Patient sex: F
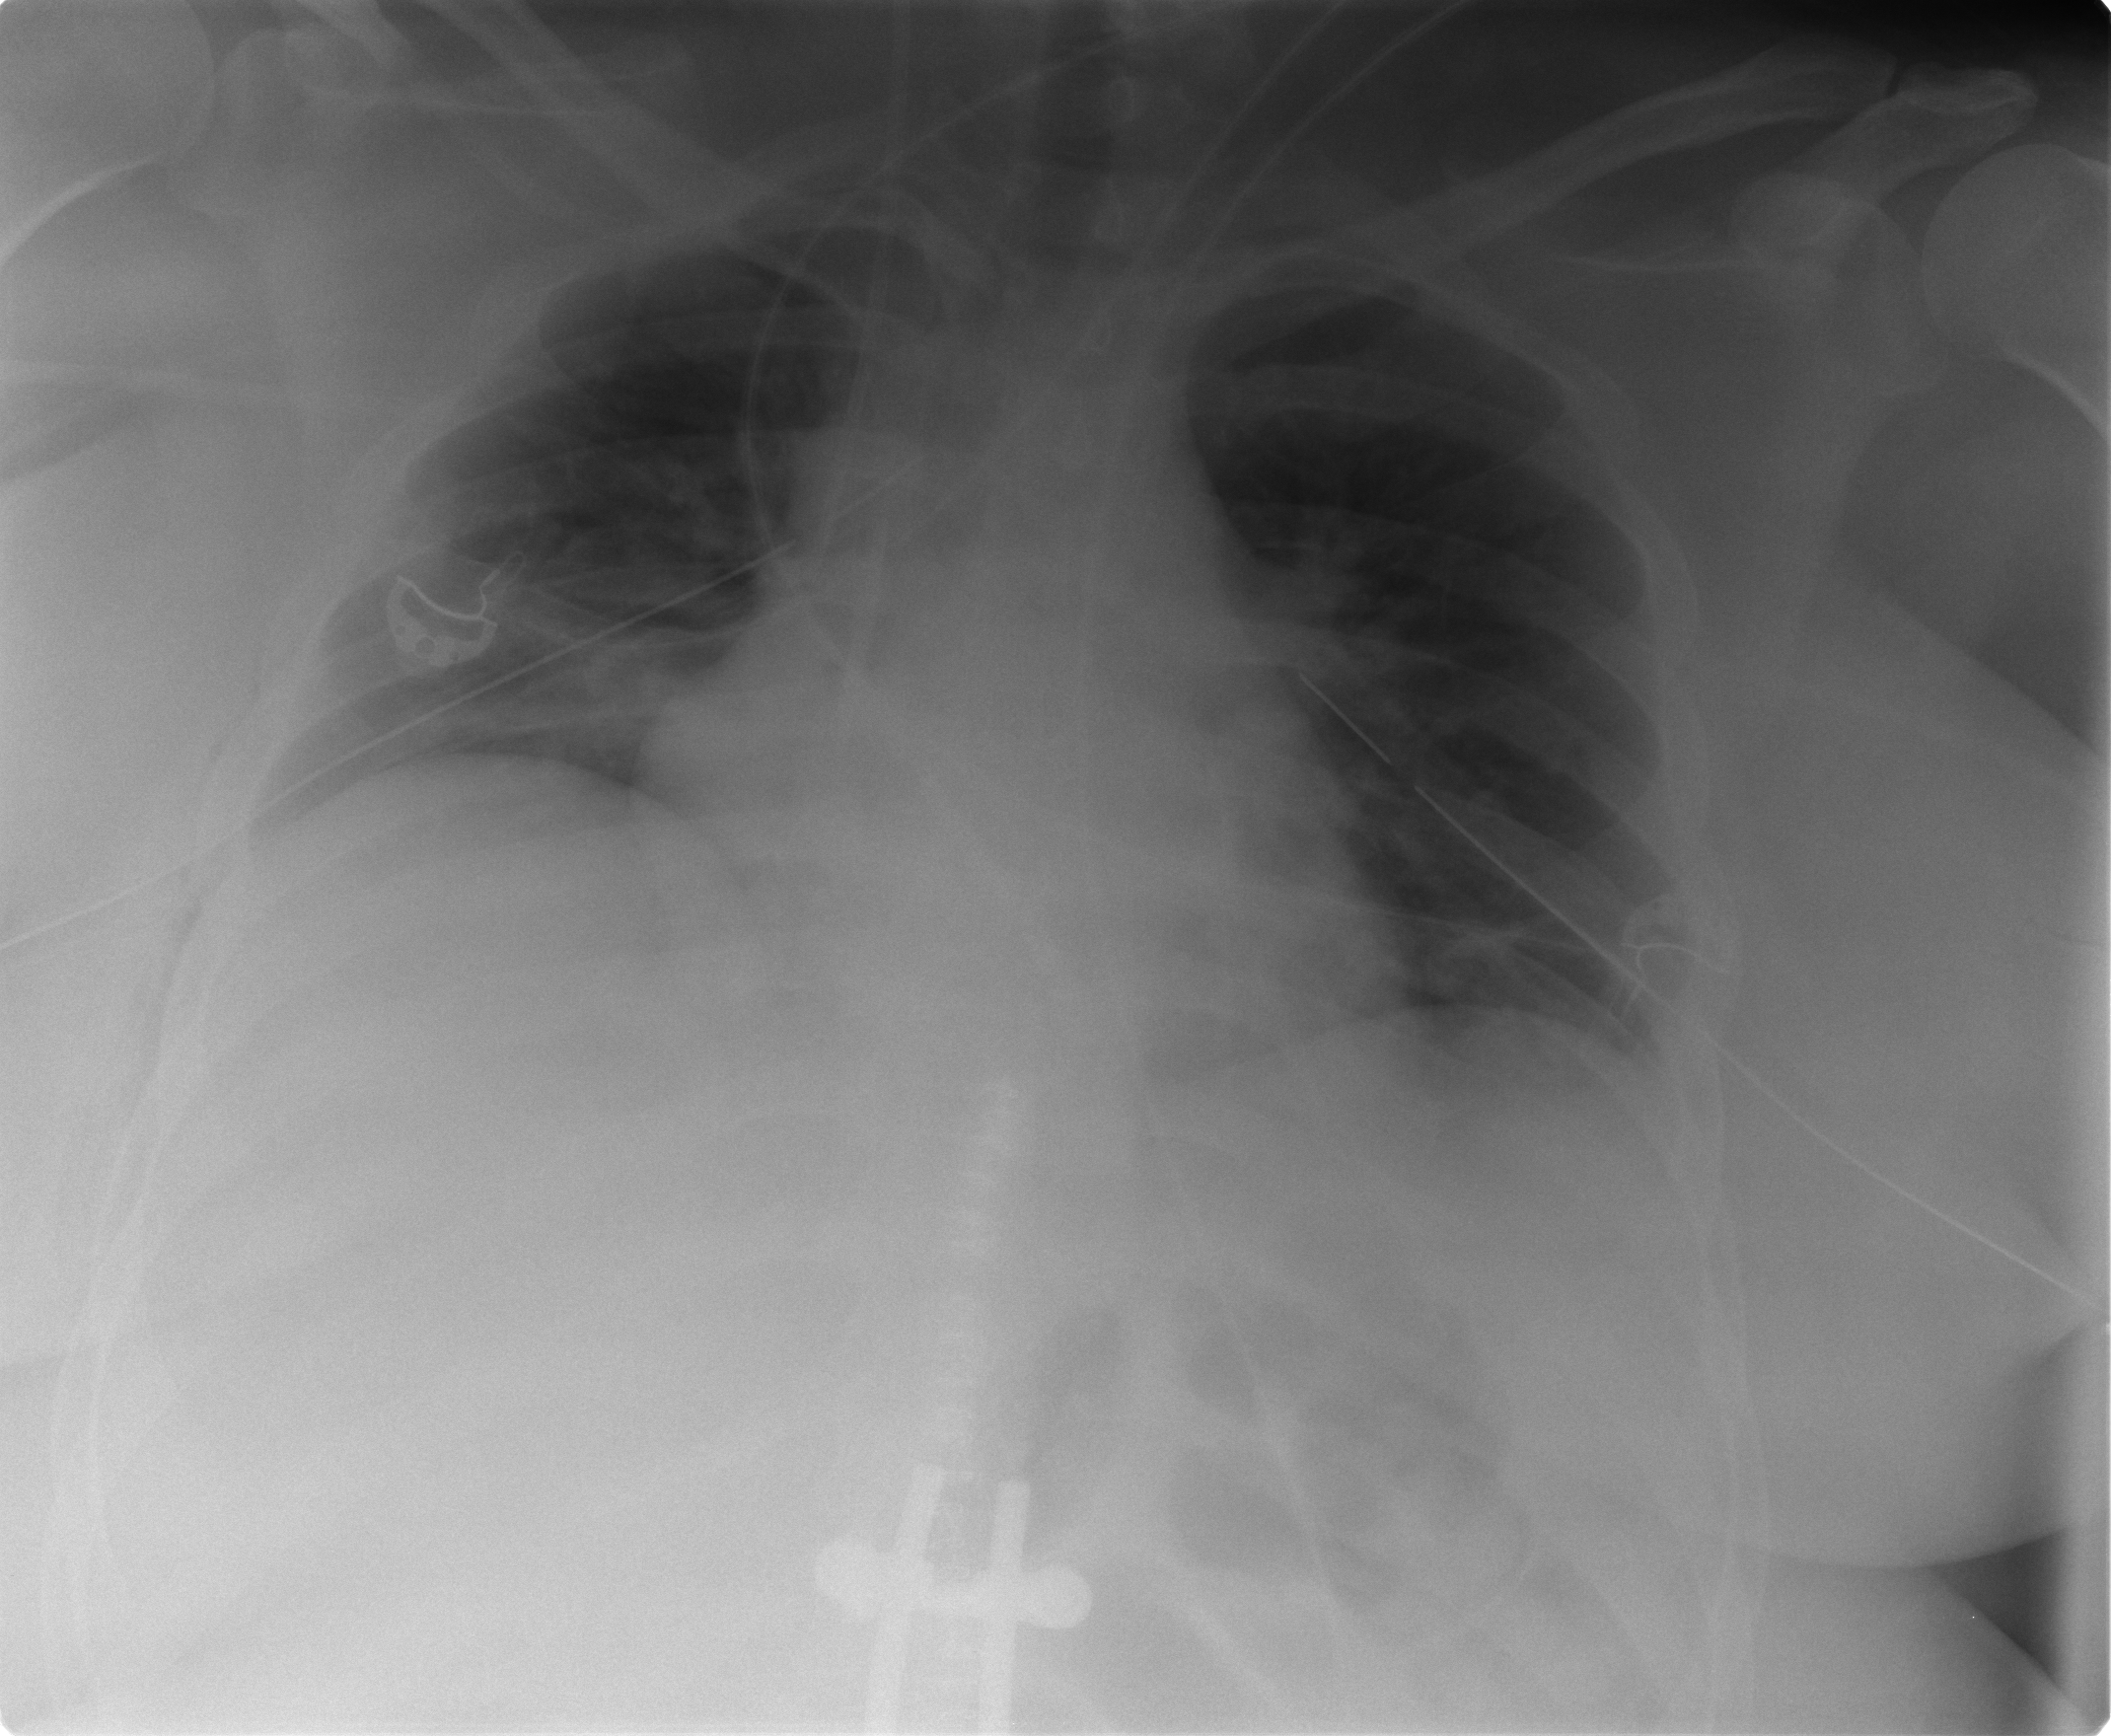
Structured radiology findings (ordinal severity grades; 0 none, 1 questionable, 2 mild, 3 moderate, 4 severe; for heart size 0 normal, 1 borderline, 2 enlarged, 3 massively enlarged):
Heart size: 0
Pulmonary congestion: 1
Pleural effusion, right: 1
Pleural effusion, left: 0
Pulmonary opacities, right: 2
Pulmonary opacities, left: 0
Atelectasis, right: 2
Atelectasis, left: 2